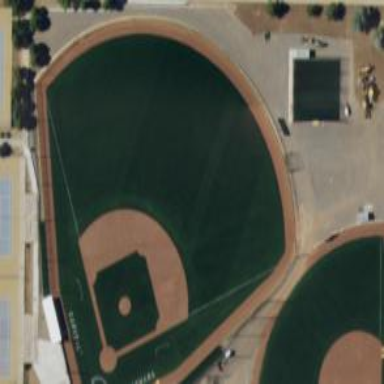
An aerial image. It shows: Baseball pitch for leisure land.